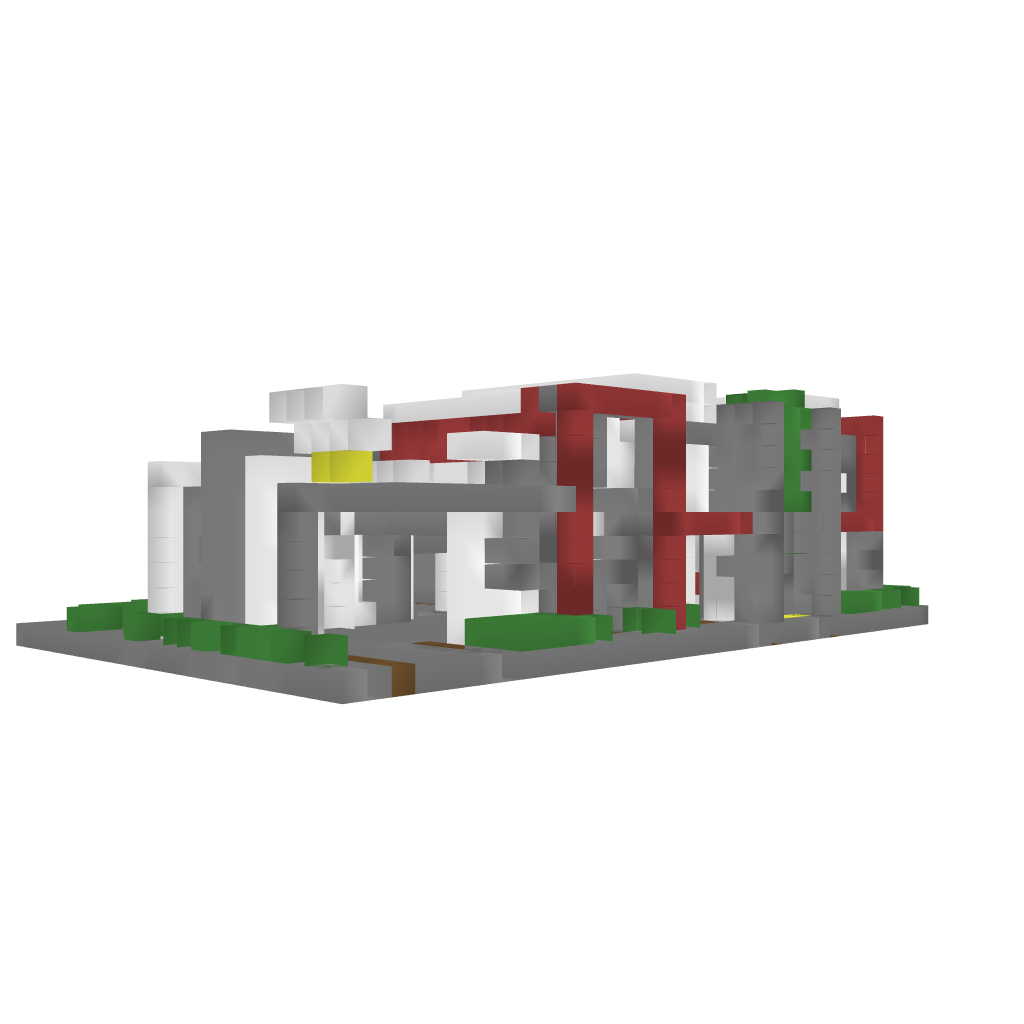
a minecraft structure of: Ultra Modern Spawn By Areoki bad low quality